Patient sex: F
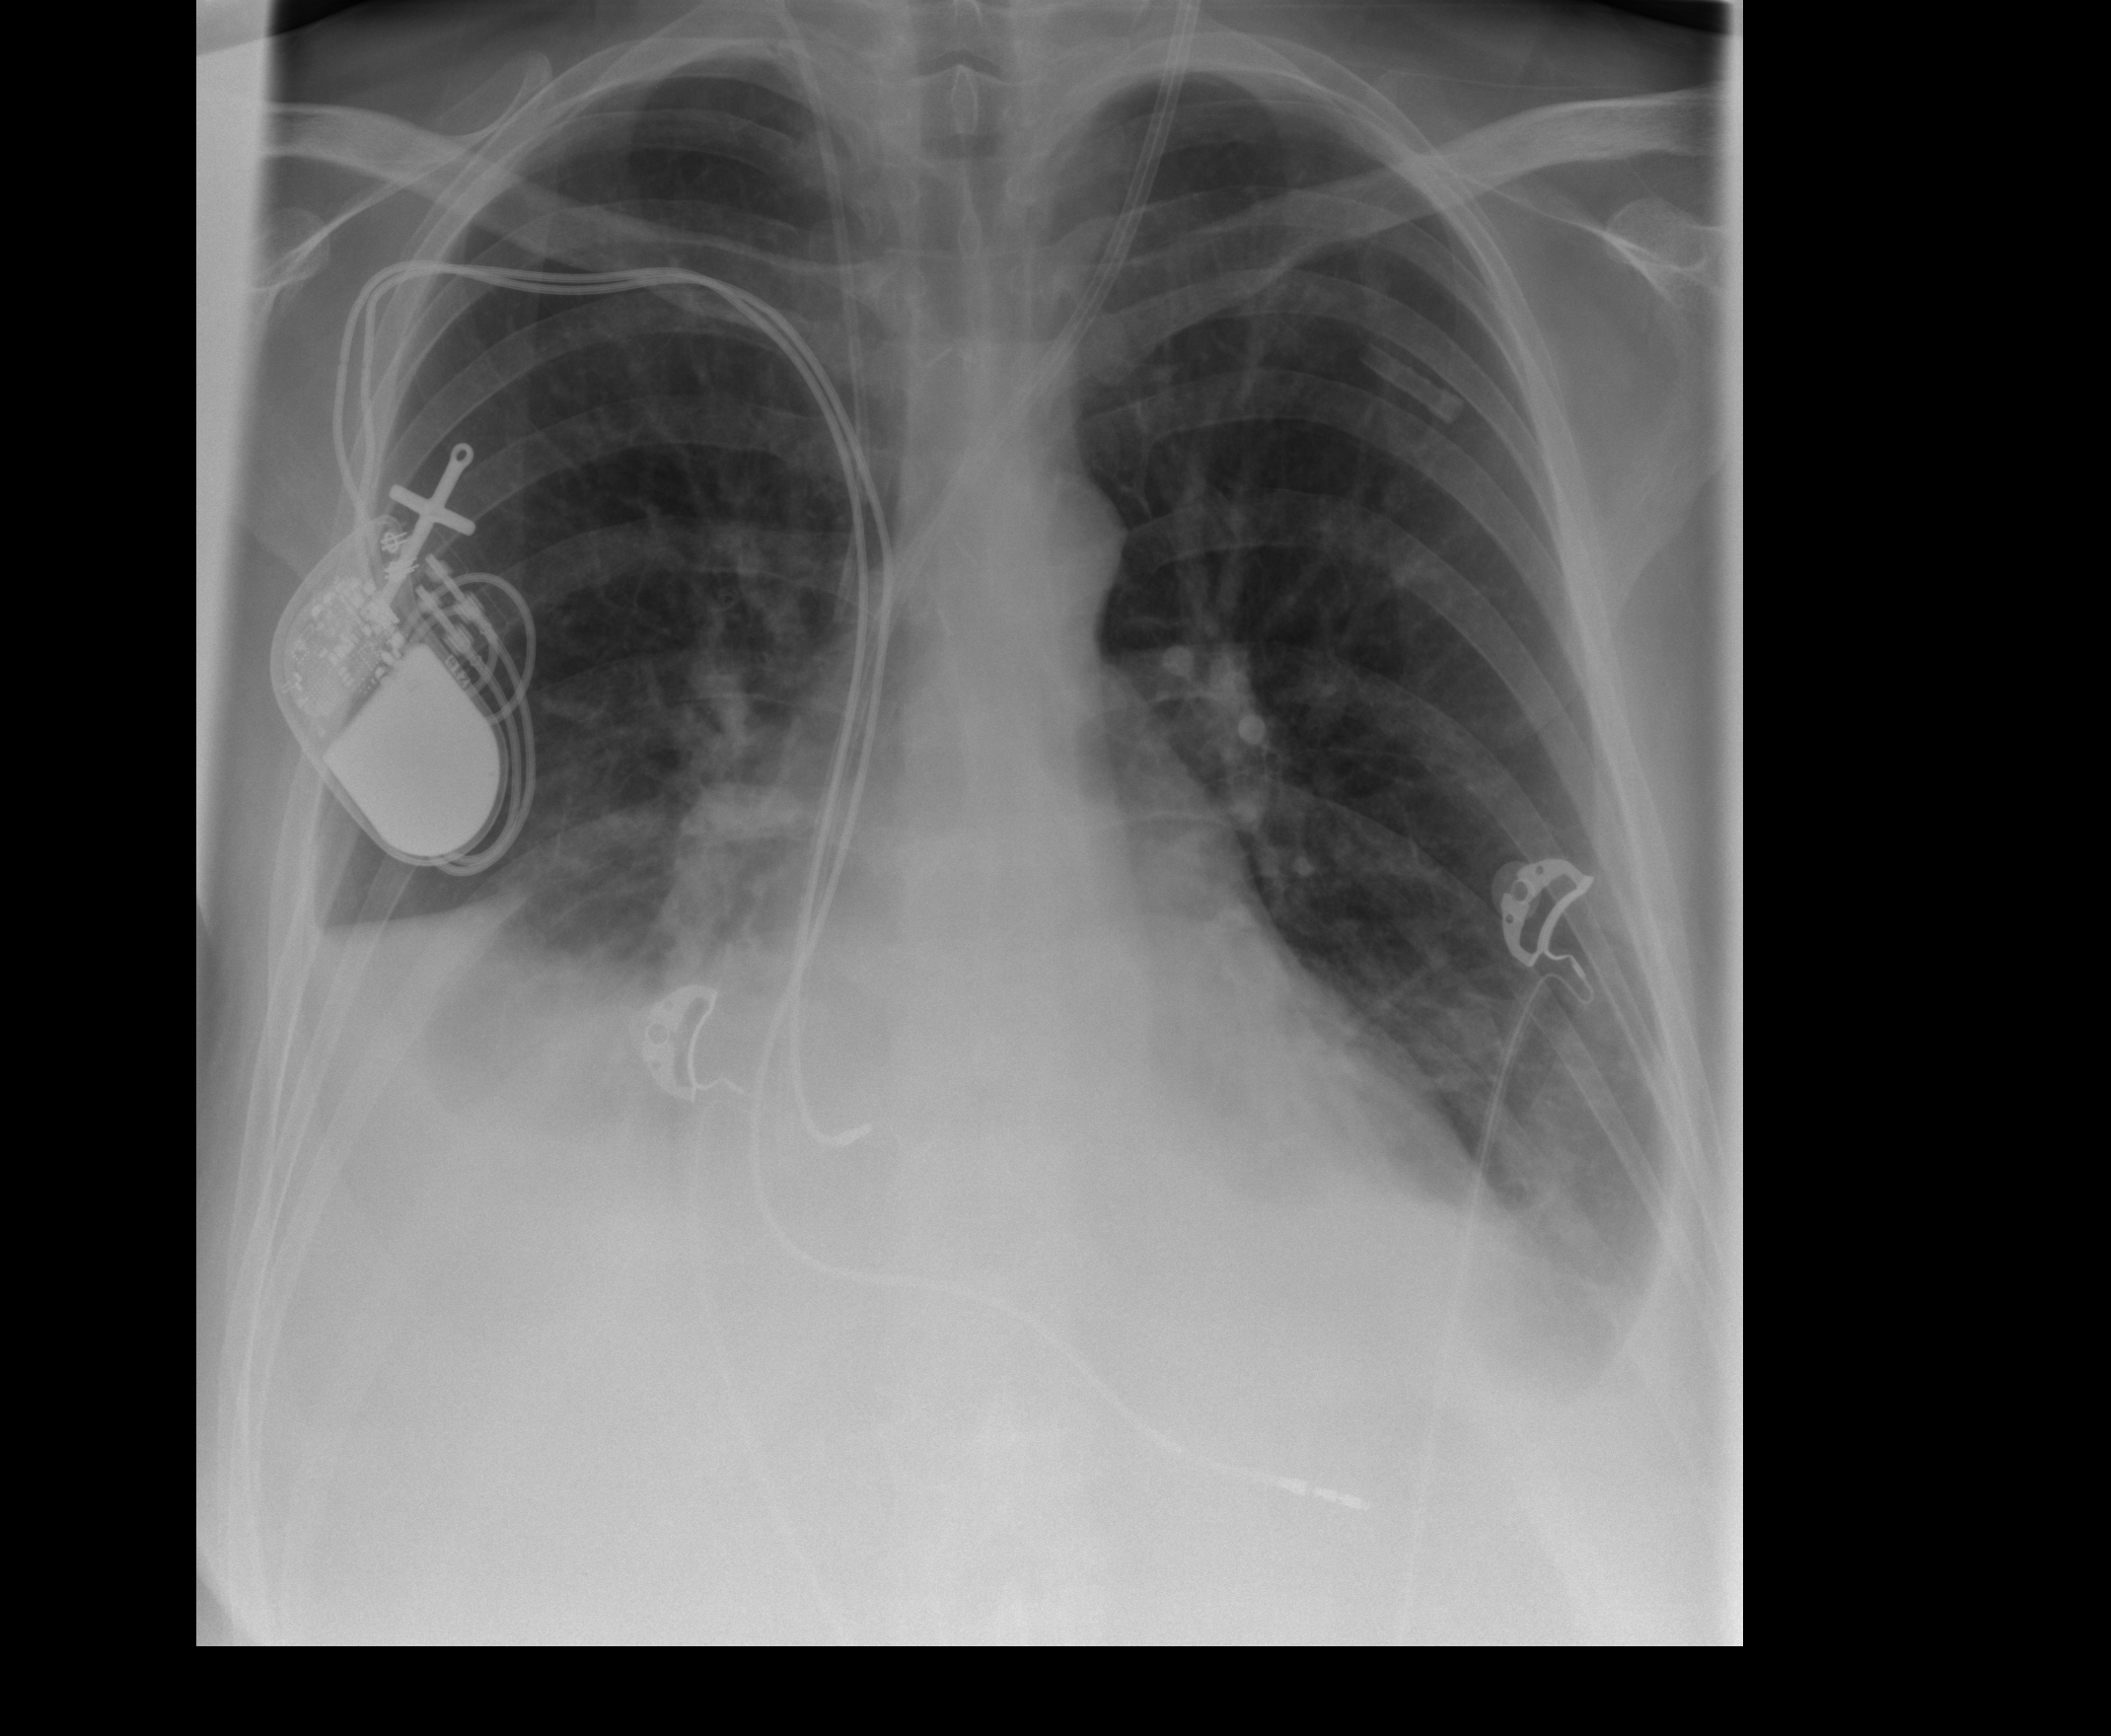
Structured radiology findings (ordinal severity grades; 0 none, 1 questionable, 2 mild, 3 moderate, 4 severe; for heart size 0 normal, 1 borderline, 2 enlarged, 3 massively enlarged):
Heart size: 2
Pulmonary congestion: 2
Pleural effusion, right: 3
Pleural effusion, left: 2
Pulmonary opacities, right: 0
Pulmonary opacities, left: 0
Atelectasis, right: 2
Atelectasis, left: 2